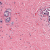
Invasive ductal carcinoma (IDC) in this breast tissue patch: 0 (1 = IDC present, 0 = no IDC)